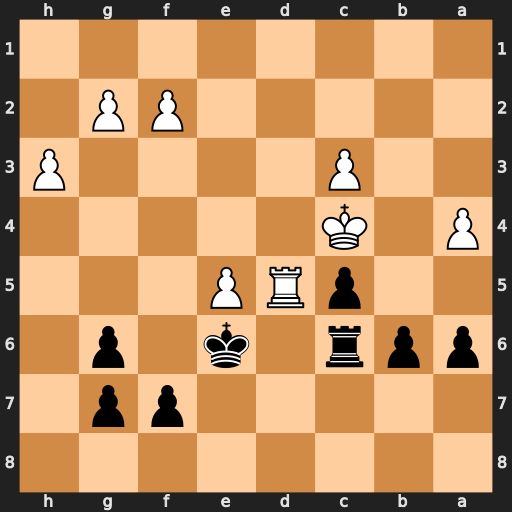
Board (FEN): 8/5pp1/ppr1k1p1/2pRP3/P1K5/2P4P/5PP1/8
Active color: b
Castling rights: -
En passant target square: -
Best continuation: b5+ axb5 axb5+ Kxb5 Kxd5